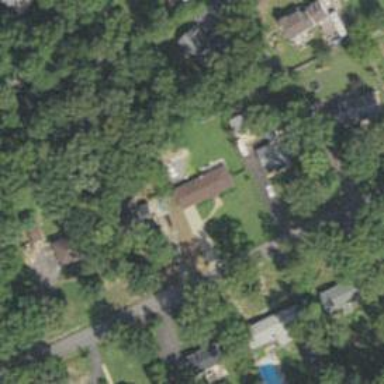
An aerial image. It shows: Driveway.